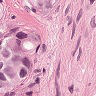
Metastatic tissue present: yes